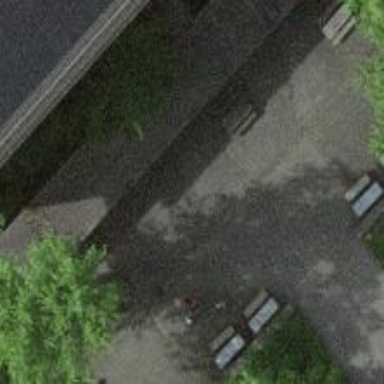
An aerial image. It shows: Picnic table located in leisure land area.